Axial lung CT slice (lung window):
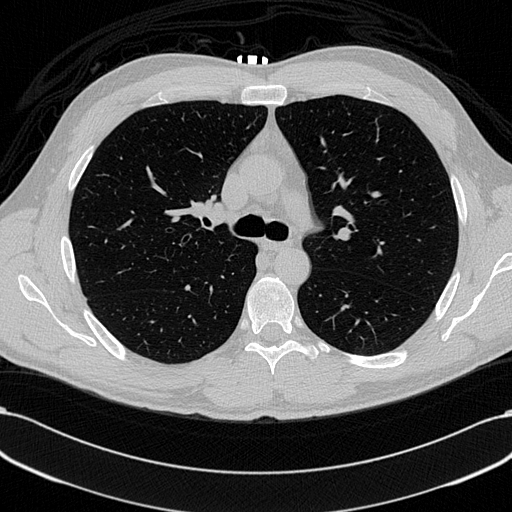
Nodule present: no